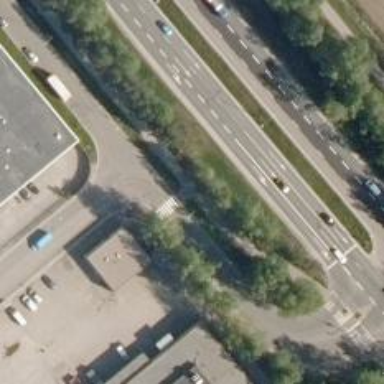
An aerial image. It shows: Asphalt cycleway with crossing.